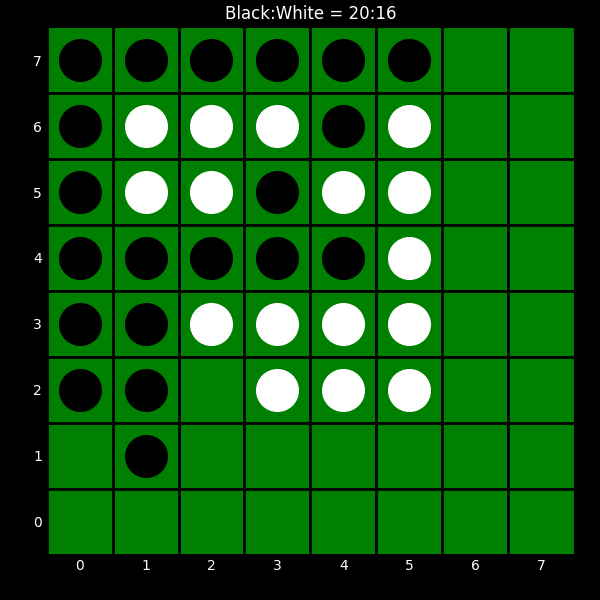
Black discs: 20
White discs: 16